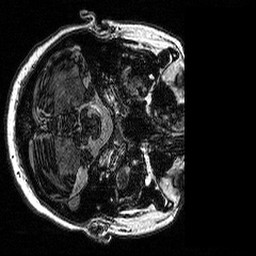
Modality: MP2RAGE
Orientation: axial
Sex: female
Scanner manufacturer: siemens
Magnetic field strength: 3 T
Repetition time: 5 s
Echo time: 0.00292 s